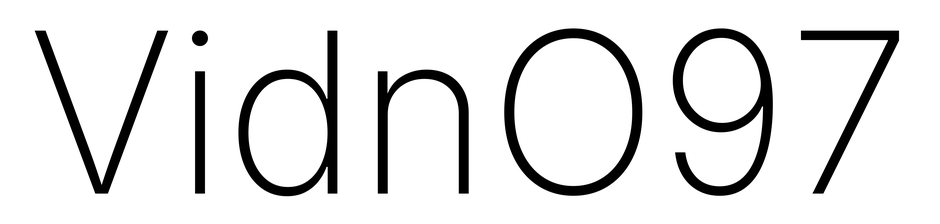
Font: Inter_ExtraLight